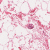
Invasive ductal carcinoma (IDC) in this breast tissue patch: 0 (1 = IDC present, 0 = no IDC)